Question: I have recorded a simple Coded UI test from visual Studio 2013. What it does is;
- - -
Now, I wish to use a 'data.csv' file to replace those 8 values. All the searching I did, I could only find options where every input field had different method hence was easy to find and replace values. In my case, 1 method and 8 fields.
How do I do that? Where do I make the changes since my main file looks like this:

Where and what changes should I make to use CSV file instead of manual values that I recorded.
My designer file code is as below for couple of input fields:
'''
// Type '123456789' in 'i' text box
uIIEdit.Text = this.createKundeParams.UIIEditText;
// Type '{Tab}' in 'i' text box
Keyboard.SendKeys(uIIEdit, this.createKundeParams.UIIEditSendKeys, ModifierKeys.None);
// Type 'Jeff Hardy' in 'name_i' text box
uIName_iEdit.Text = this.createKundeParams.UIName_iEditText;
// Type '{Tab}' in 'name_i' text box
Keyboard.SendKeys(uIName_iEdit, this.createKundeParams.UIName_iEditSendKeys, ModifierKeys.None);
'''
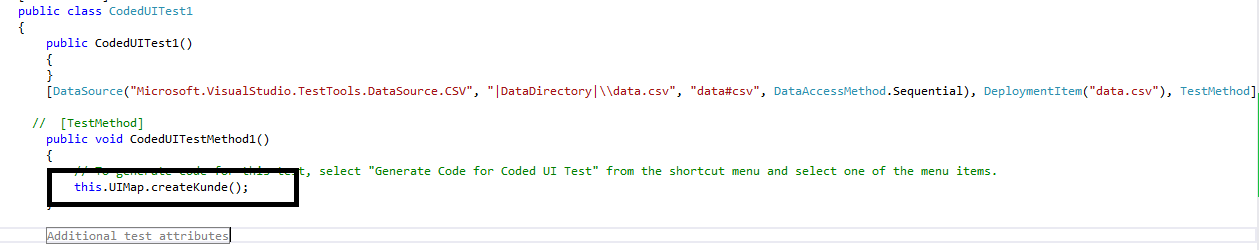
Answer: Create the CSV file.
Add the CSV file to the project.
Make sure the CSV file is deployed.
Add the CSV file as a data source for an individual test.
Read the CSV fields and use them in the test.
The detailed steps, with some variations, are explained below.
Visual Studio 2010 has a "data source wizard" that does some of these steps. Visual Studio versions 2012 and 2013 do not have the wizard and so all the steps have to be done manually.
Create the CSV file
One way is to create the file in a spreadsheet then save it as Comma Separated Values. Another way is to use a text editor and just write the file. I use a spreadsheet program for big data source files and a text editor for creating small files. Some editors add a byte order mark (BOM) at the start of a file, that will be added to the first field name of the CSV which appears to make the field unreadable. See this page for more about the BOM.
Add the CSV file to the project
Use the context menu in solution explorer, select Add -> Existing Item. Then browse to the required file. Note the file filter will probably need to be altered to be or *.csv.
Make sure the CSV file is deployed
Open the properties panel for the CSV file from solution explorer. Set "Copy to output directory" to "Copy if newer" or to "Copy always". Some documents recommend "Copy if newer" but I prefer "Copy always" as occasionally a file was not copied as I expected. The difference between the two copy methods is a little disk space and a little time, but disks are normally big and the time to copy is normally small. Any savings are, in my opinion, far outweighed by being sure that the file will be copied correctly.
Add the CSV file as a data source for an individual test
Replace the [TestMethod] attribute with the correct data source line. This Microsoft blog shows the replacement code for several possible data source file types. For CSV use:
'''
[DataSource("Microsoft.VisualStudio.TestTools.DataSource.CSV",
"|DataDirectory|\data.csv", "data#csv",
DataAccessMethod.Sequential), DeploymentItem("data.csv"),
TestMethod]
'''
Note that the file name occurs three times and one copy has a # rather than a .. I have not found any useful documentation about the different fields of the Datasource(...) attribute so cannot advise further on how to choose values for non-CSV data sources.
The |DataDirectory| part above is replaced by the directory where files are deployed when the tests run. The whole file name within the string quotes could be replaced by a full path name of a file, if required.
Read the CSV fields and use them in the test
The Coded UI record and generate tool creates classes with fields that hold values entered into text boxes or used in assertions. Each action method has a ...Params class and each assert method has an ...ExpectedValues class, where the ... is the method name. The default values of these fields are the values used when the test was recorded. The recorded values can be overwritten by an assignment before the action or assertion method is called. The fields of the current row of the data source are accessed from TestContext.DataRow[...].
Suppose a Coded UI test has an EnterValue method that writes text into two fields of the screen and it also has a CheckResult method that asserts one field. The test method might then be written as follows.
'''
[DataSource...
TestMethod]
public void CodedUITestMethod1()
{
this.UIMap.EnterValueParams.UIItem0TextSendKeys = TestContext.DataRow["ValueOne"].ToString();
this.UIMap.EnterValueParams.UIItem1TextSendKeys = TestContext.DataRow["ValueTwo"].ToString();
this.UIMap.EnterValue();
this.UIMap.CheckResultExpectedValues.UIItem0TextDisplayText = TestContext.DataRow["Result"].ToString();
this.UIMap.CheckResult();
}
'''
The ...Params and ...ExpectedValues classes allow the test to create values when the test runs. For example, if the EnterValue method also wanted to write tomorrow's date into a field we could add the following line before it is called: